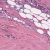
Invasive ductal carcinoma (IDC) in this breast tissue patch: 1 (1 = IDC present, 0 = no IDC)